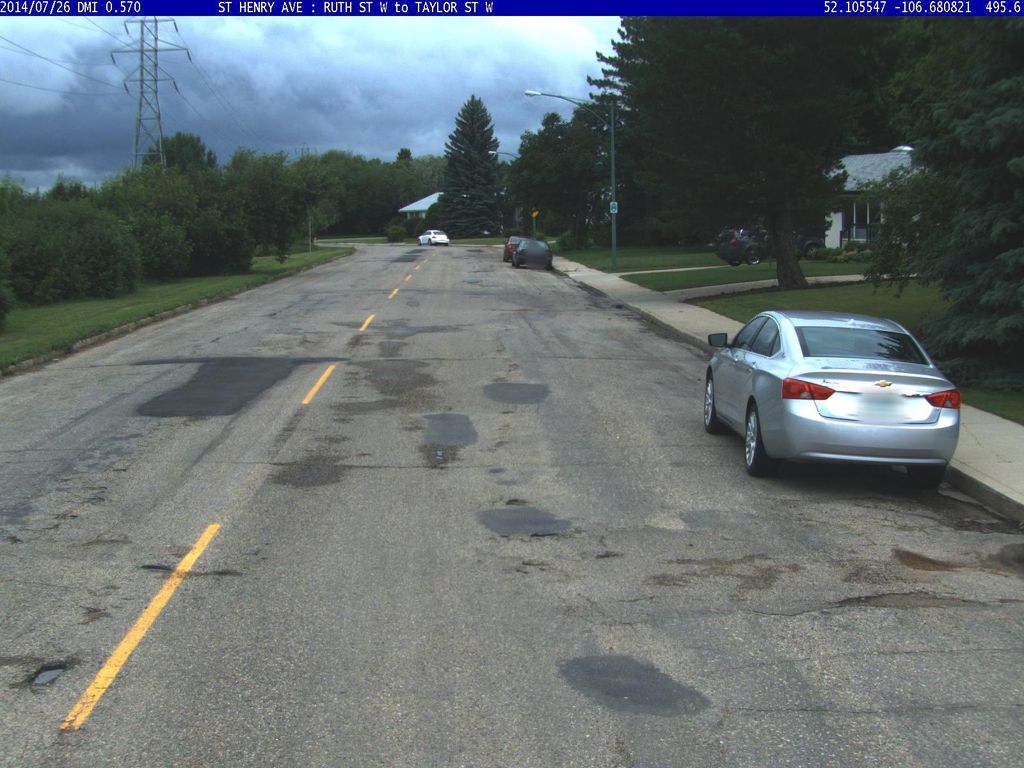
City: saskatoon